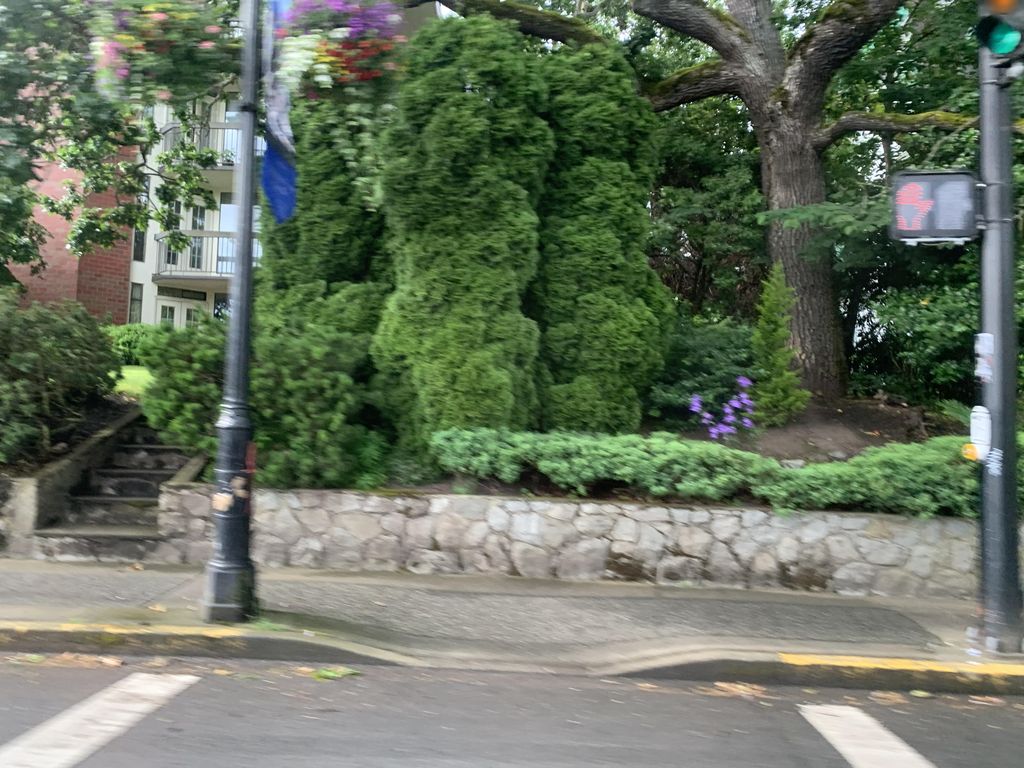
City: victoria